Question: I have two tables: 'campaigns' and 'accounts'
In 'accounts' I have 'accountid' column and 'accountName' column.
In 'campaigns' I have 'ExternalCustomerId' and 'AccountDescriptiveName'.
'ExternalCustomerId' holds 'accountid'
So what I am trying to do is to get list of all campaigns and join the account Name to table where External Customer Id = account id

But all what I have tried without any luck
Thanks
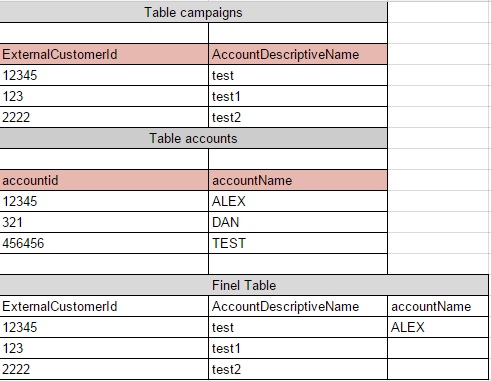
Answer: Try it:-
'SELECT ExternalCustomerId,AccountDescriptiveName,accountName FROM accounts LEFT OUTER JOIN campaigns ON accounts.accountid=campaigns.ExternalCustomerId;'
For more knowledge follow MySQL documents <URL>